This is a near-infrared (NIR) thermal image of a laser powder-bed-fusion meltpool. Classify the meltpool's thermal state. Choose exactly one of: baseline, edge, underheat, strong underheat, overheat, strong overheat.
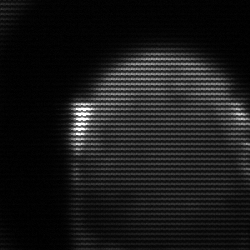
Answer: edge